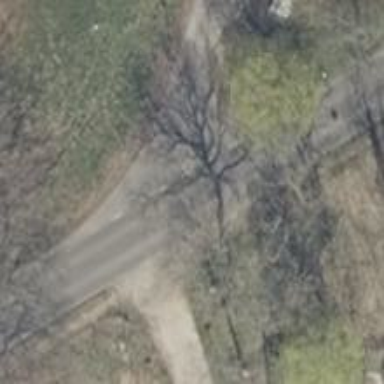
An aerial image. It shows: Asphalt road classified as tertiary.